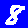
Digit: 8